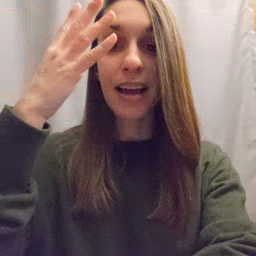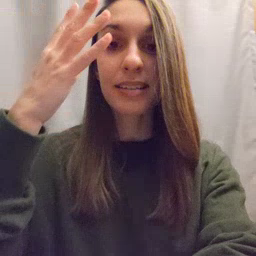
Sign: sun